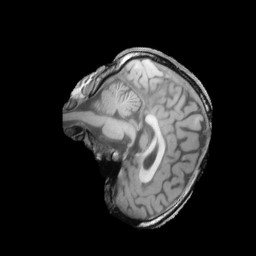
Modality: T1w
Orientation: sagittal
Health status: ill
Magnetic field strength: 3 T